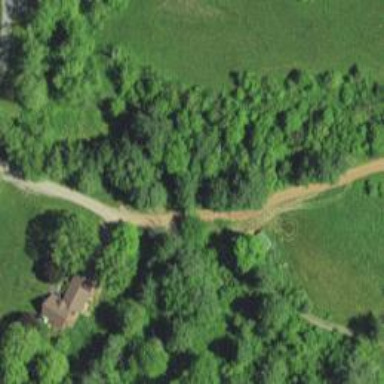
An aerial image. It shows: Culvert tunnel.